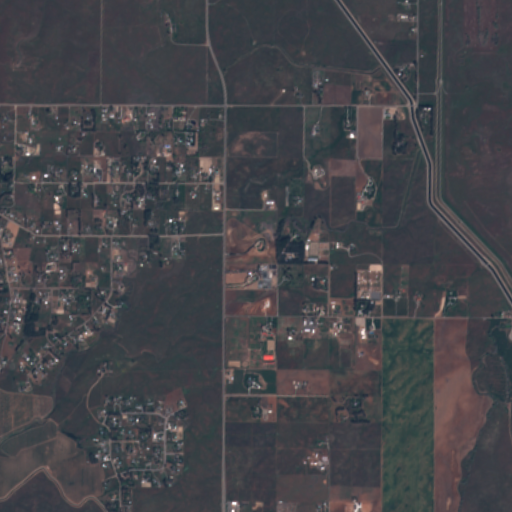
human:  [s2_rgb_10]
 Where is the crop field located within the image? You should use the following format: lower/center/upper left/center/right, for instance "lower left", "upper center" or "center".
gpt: There is no crop field in the image.